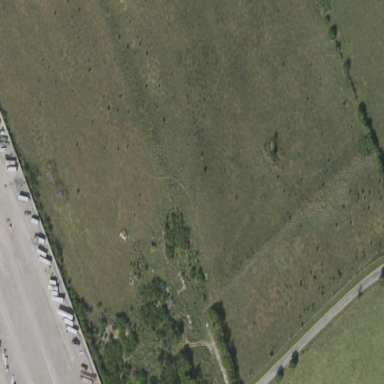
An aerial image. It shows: Grassy plot in green zone.